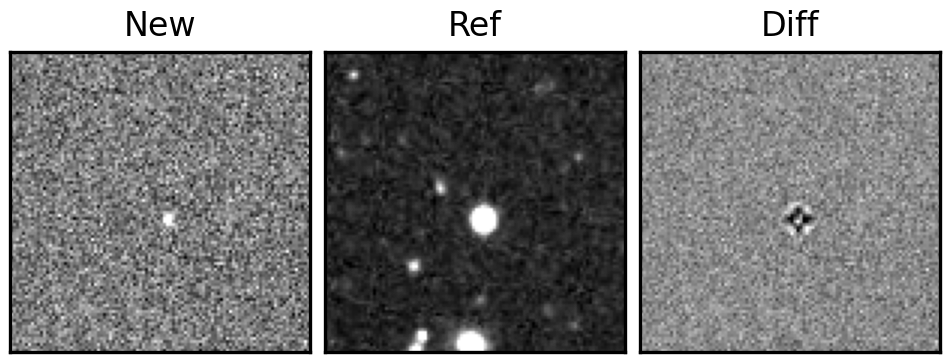
Label: bogus